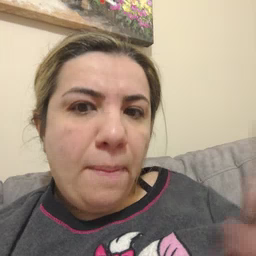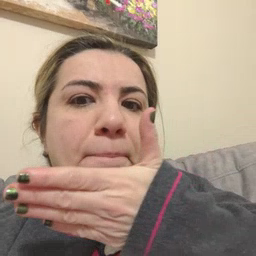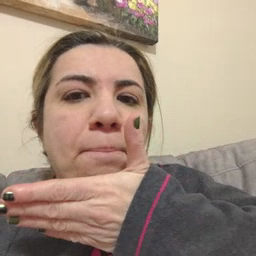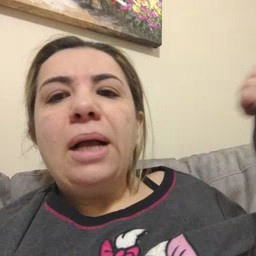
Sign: better